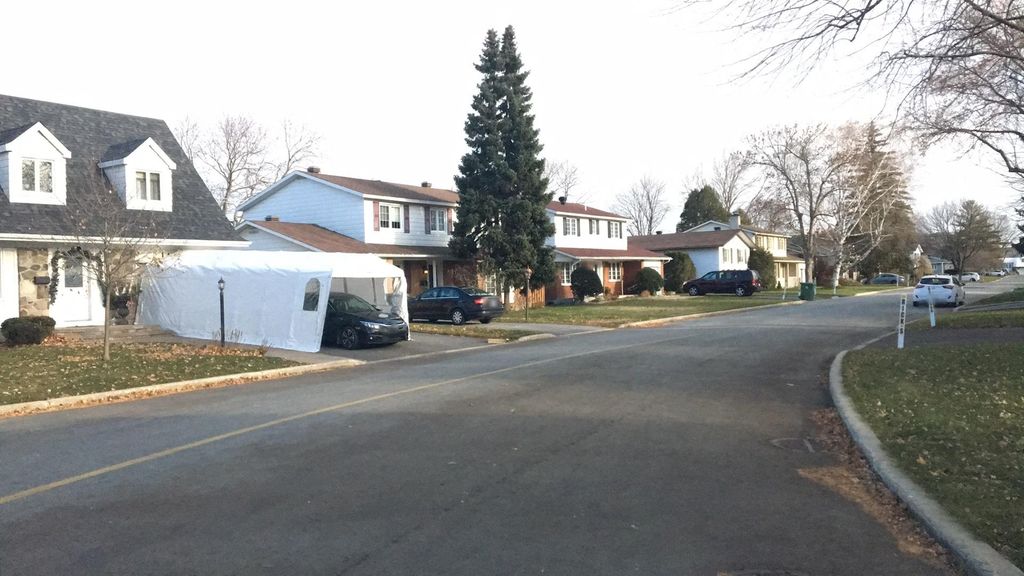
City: montreal